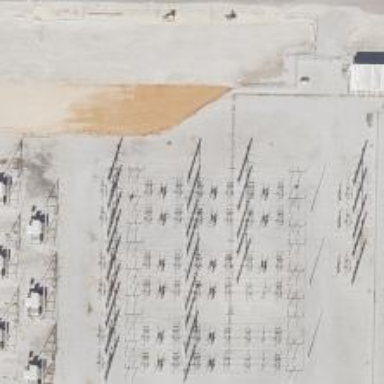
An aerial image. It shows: Switch used for power control.